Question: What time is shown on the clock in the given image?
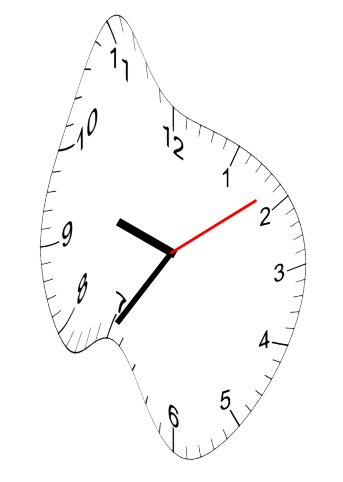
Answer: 09:35:09